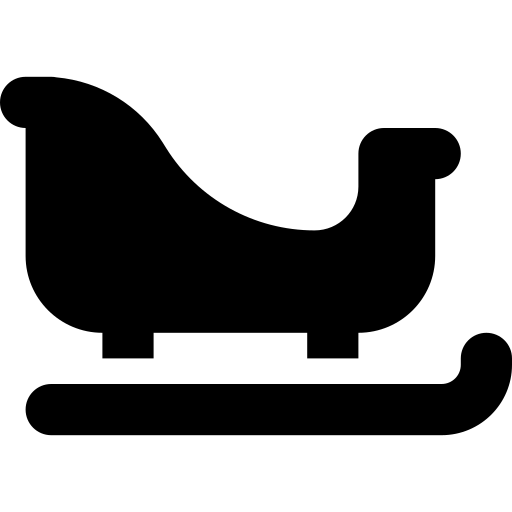
Tags: icon, FontAwesome, fa-icon, solid, sleigh